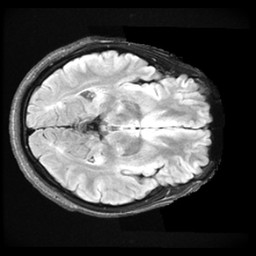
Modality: FLAIR
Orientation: axial
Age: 22
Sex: male
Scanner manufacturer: ge
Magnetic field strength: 3 T
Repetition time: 11 s
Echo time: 0.1497 s